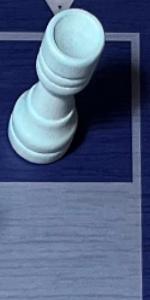
Label: Empty